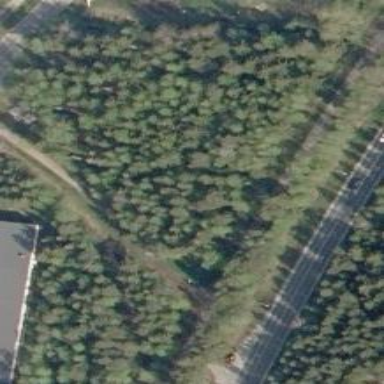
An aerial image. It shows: Cycleway.